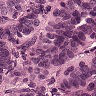
Metastatic tissue present: yes